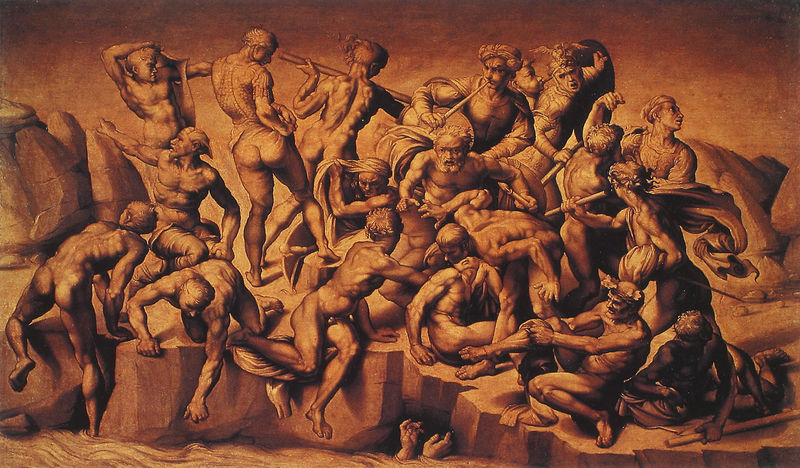
Titel: Die Schlacht von Cascina (Kopie nach Sangallo)
Künstler: Bastiano di Lorenzo d’Antonio
Institution: Norfolk, Holkham Collection
Schlagwörter: akt, felsen, gemälde, kampf, mann, nackt, wasser, fluss, ufer, männer, skizze, zeichnung, bart, steine, studie, strömung, soldaten, muskeln, antike, orient, arsch, popo, allegorie, flöte, turban, ertrinken, ertrunkene, po